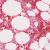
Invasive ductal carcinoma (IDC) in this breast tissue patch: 0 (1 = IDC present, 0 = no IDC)